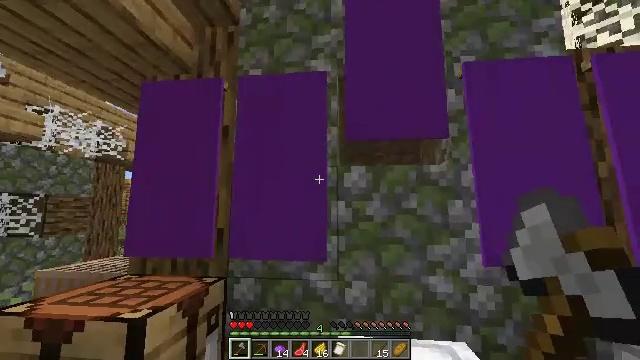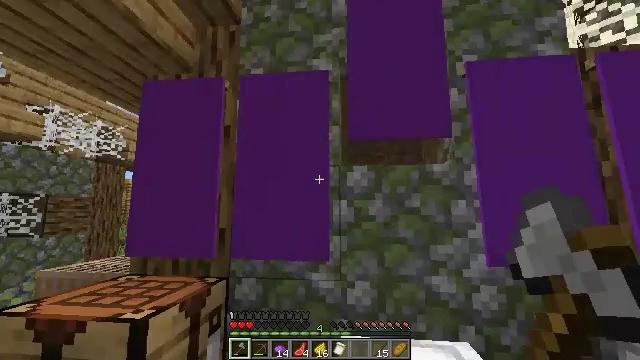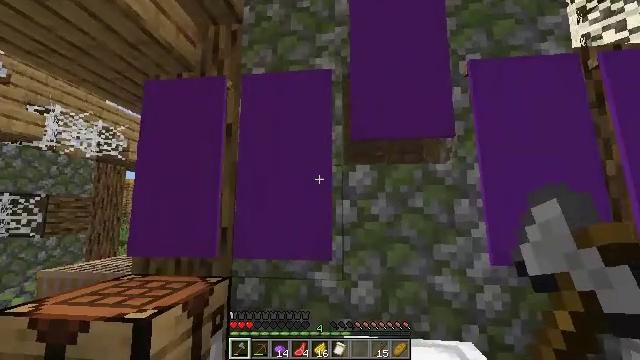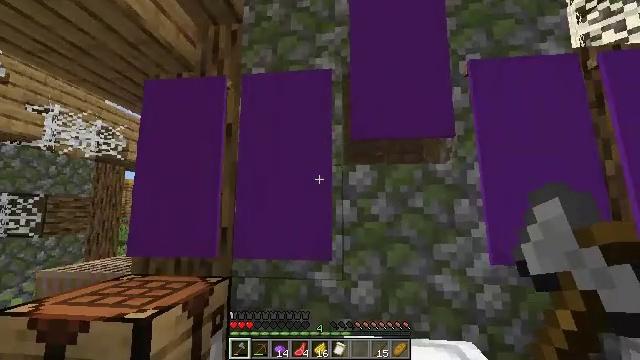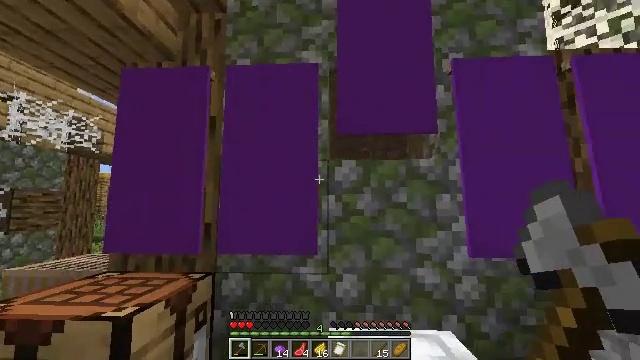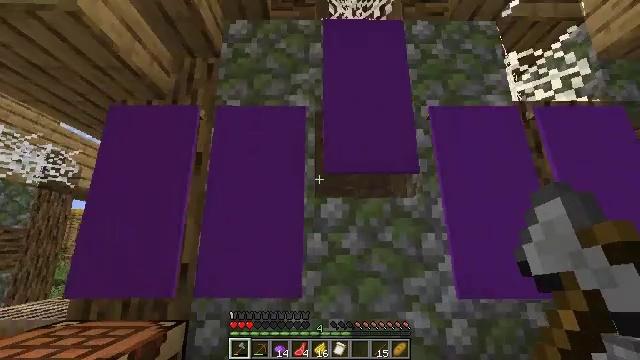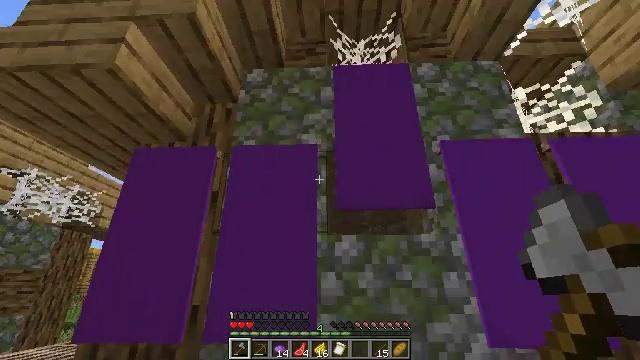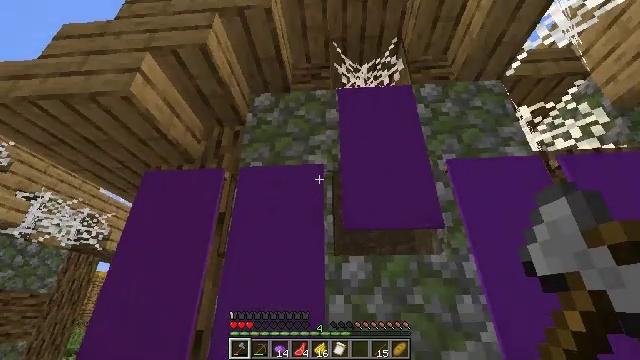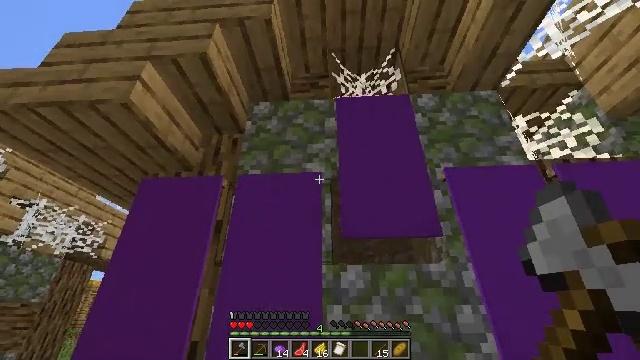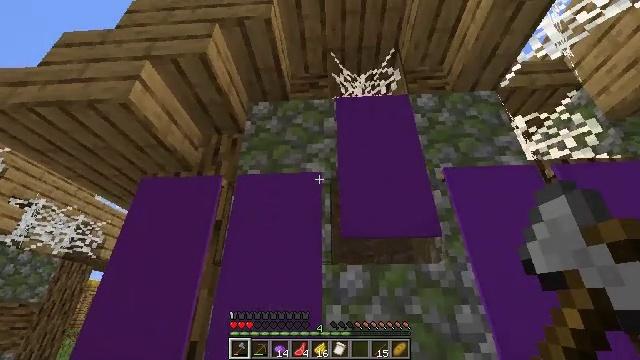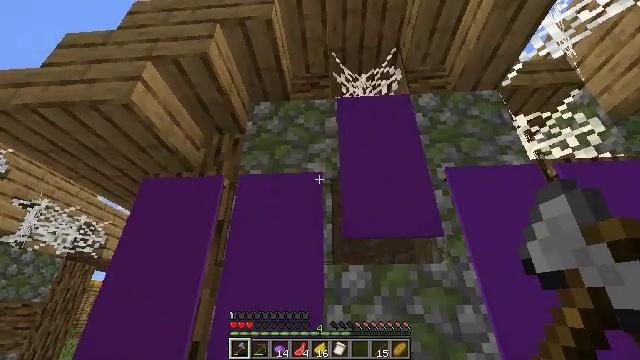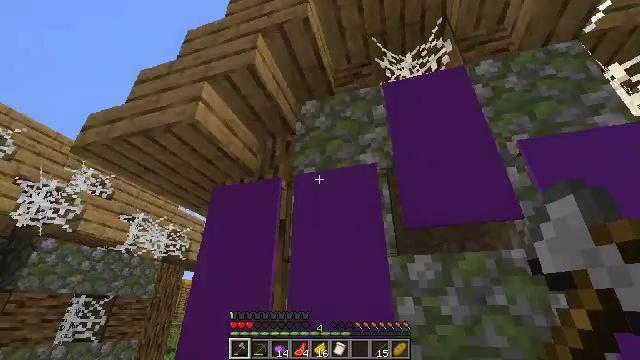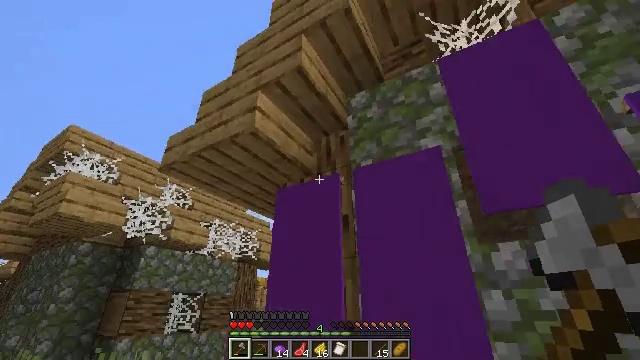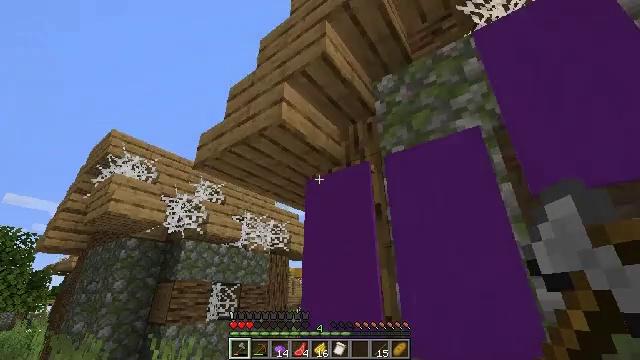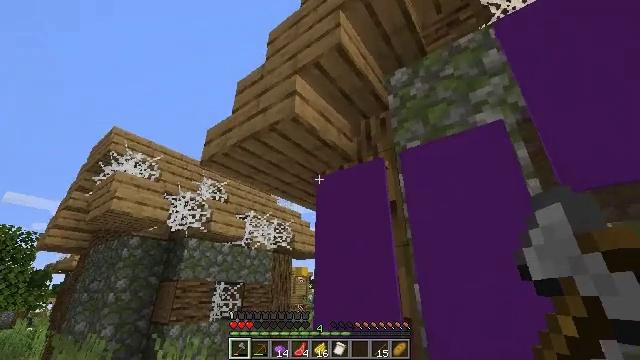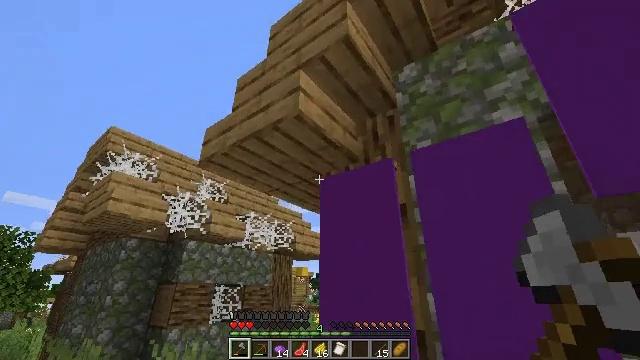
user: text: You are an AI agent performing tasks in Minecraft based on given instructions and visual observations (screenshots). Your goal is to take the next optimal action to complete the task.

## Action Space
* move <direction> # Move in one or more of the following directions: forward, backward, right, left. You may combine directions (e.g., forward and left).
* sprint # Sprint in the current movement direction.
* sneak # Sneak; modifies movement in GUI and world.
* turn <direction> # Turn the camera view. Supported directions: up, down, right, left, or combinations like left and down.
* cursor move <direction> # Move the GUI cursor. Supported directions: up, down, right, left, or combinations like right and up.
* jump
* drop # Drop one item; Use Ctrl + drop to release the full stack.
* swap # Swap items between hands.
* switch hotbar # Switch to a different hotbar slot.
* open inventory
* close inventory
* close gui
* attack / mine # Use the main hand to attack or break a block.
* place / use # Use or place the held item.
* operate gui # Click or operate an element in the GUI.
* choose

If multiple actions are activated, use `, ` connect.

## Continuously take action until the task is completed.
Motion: motion action
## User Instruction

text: Mine the purple wall banner from the wall.
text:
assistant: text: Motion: no_op
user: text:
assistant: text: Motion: no_op
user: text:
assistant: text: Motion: no_op
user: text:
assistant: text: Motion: turn right and down
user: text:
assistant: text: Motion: turn right and up
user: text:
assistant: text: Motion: turn left and up
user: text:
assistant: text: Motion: turn left and up
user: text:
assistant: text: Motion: turn up
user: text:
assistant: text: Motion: no_op
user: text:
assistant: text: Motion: move forward
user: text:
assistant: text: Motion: move forward, turn left and down
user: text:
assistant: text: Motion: move forward, turn left
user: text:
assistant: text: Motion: move forward, turn left and down
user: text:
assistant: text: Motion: move forward
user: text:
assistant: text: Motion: move forward
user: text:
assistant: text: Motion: move forward
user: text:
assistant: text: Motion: move forward
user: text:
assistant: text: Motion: turn right and up
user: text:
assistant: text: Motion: turn right and up
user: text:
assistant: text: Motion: turn right and up
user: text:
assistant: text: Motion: turn right and down
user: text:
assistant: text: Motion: turn right and down
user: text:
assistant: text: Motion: attack / mine
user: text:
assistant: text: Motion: attack / mine
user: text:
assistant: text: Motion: attack / mine
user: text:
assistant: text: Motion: attack / mine
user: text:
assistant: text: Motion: attack / mine
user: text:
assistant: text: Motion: attack / mine
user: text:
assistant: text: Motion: attack / mine
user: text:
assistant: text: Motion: attack / mine